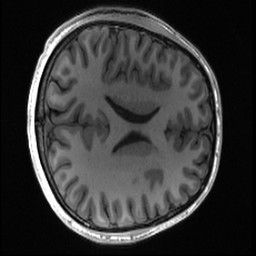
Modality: T1w
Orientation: axial
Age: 18
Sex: female